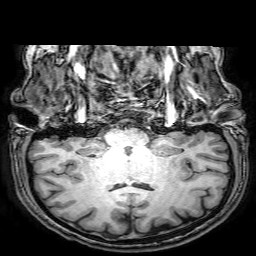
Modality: T1w
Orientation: sagittal
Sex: male
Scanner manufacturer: philips
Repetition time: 0.008184 s
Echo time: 0.00378 s